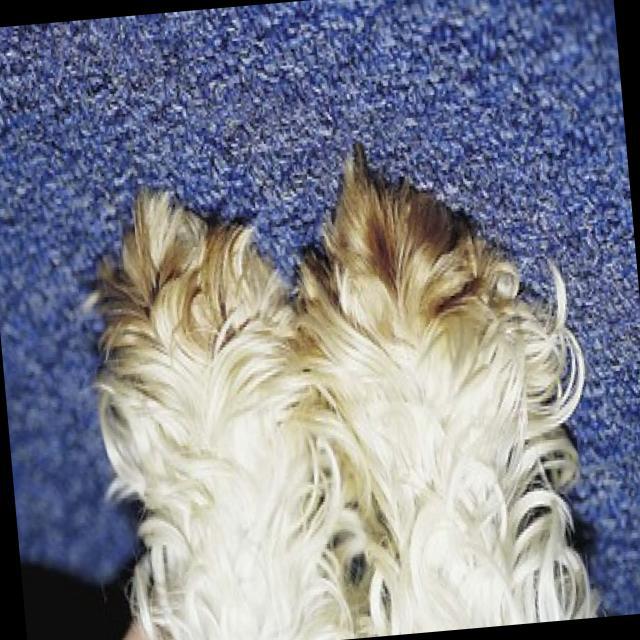
Canine hypersensitivity reaction — allergic skin response with urticaria, erythema, pruritus, and angioedema. May be food, environmental, or flea allergy related.